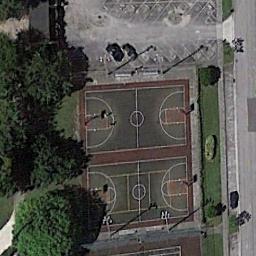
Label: basketball_court